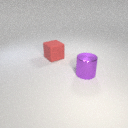
large red rubber cube behind large purple metal cylinder